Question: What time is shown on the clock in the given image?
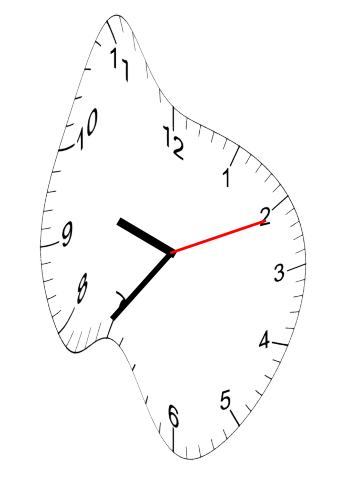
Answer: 09:36:11